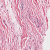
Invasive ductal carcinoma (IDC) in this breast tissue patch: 0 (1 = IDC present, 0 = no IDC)